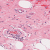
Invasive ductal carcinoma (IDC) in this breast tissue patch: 0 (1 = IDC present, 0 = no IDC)